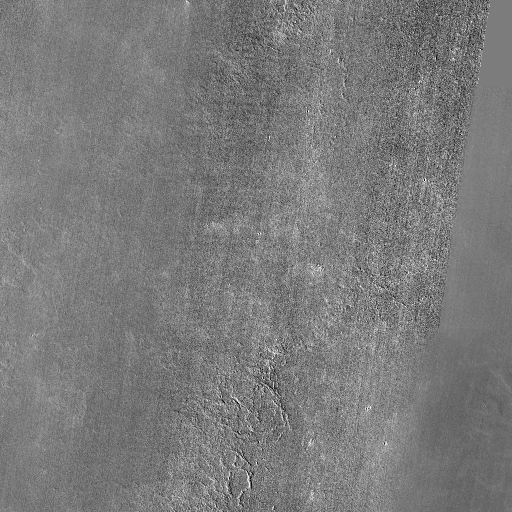
Crater classes present: Background